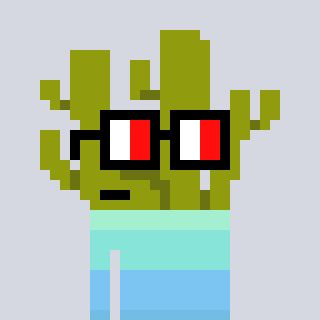
a pixel art character with square glasses with black frames and red eyes, a cactus-shaped head and a red-colored body on a cool background